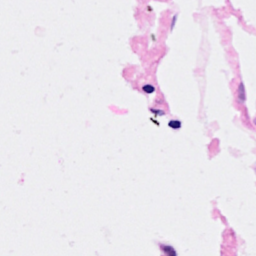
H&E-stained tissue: Breast